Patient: sex M, age 44
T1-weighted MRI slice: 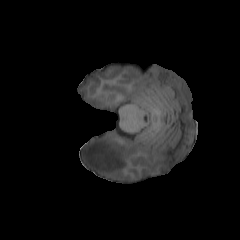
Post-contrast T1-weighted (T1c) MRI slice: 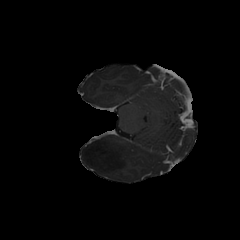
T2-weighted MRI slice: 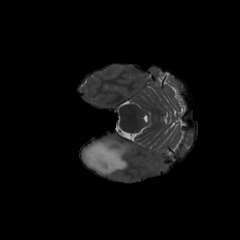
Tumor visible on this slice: yes
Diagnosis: Astrocytoma, IDH-mutant
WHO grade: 3